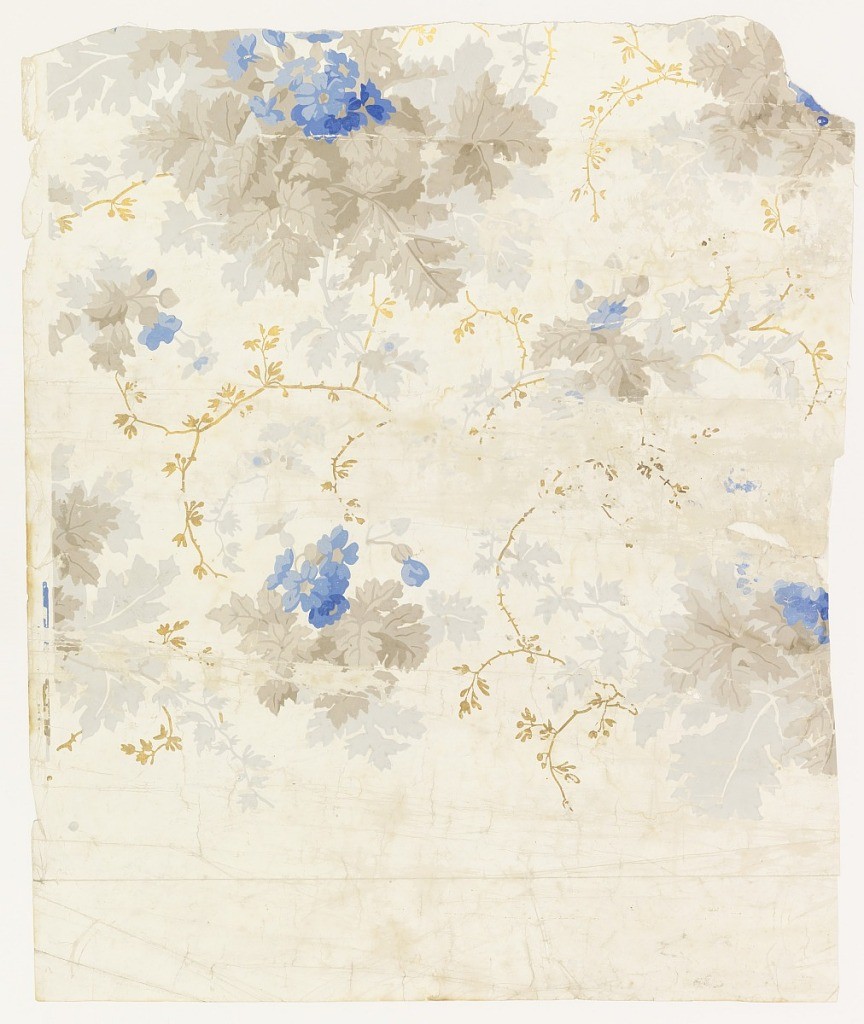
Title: Sidewall
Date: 1860–80
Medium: Block-printed paper
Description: Vining floral design.  Clusters of foliage, printed in 8 colors: shades of taupe with light gray shadow effect, with blue flowers. Vining tendrils printed in metallic gold. Printed on a white satin ground.  This piece was cut from the roll end with a section of unprinted white satin ground.